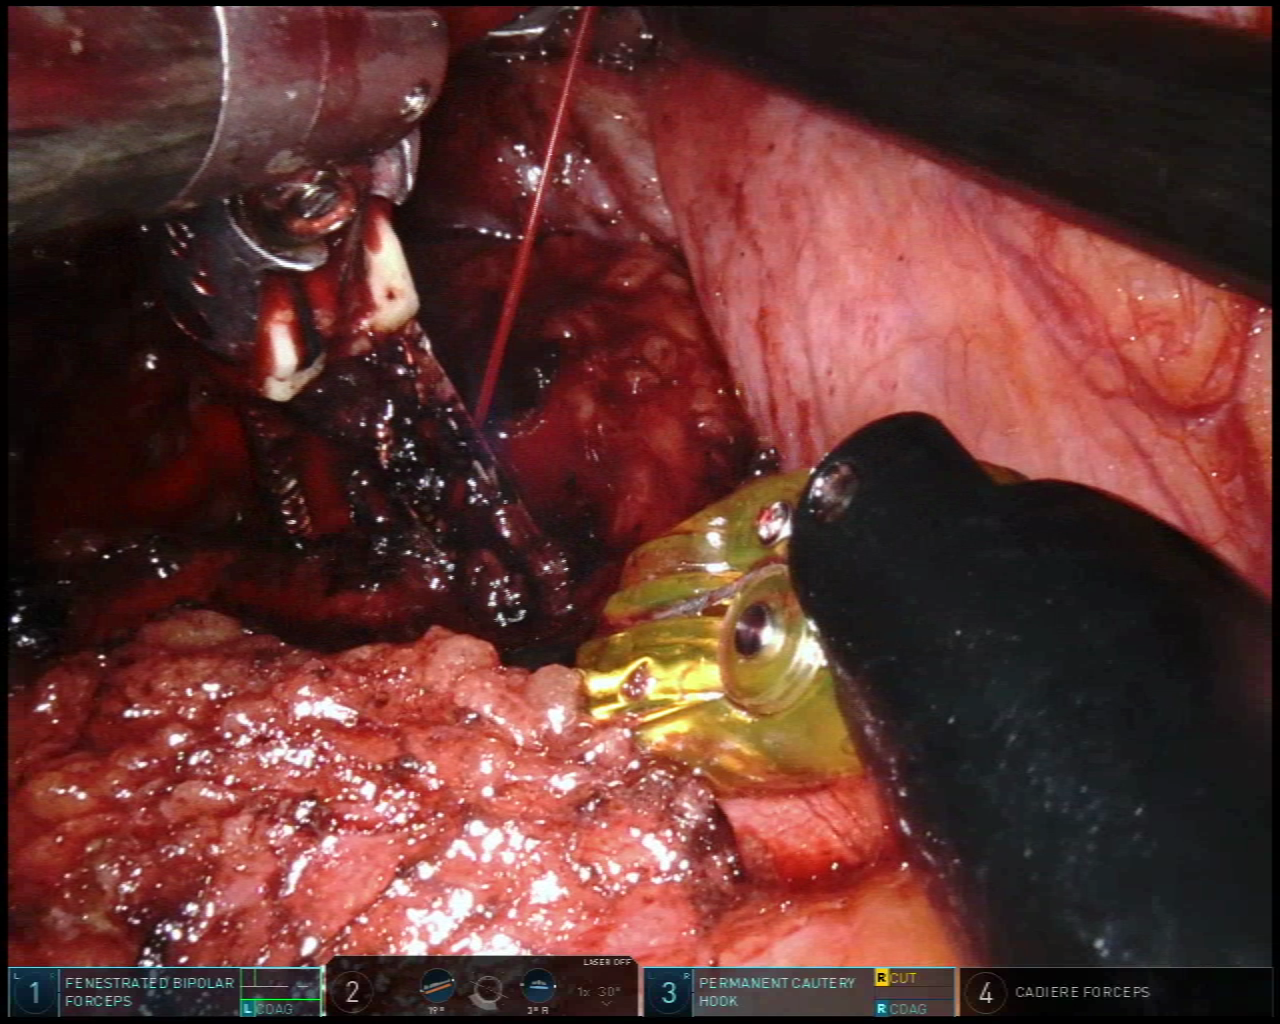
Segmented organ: vesicular_glands
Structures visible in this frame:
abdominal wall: no
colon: no
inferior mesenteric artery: no
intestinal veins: no
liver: no
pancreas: no
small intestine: no
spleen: no
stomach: no
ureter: no
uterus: no
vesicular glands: yes